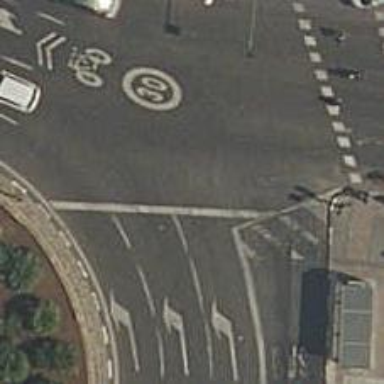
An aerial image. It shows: Primary highway with asphalt surface. The junction is circular.